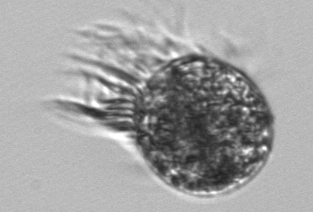
Label: Pelagostrobilidium